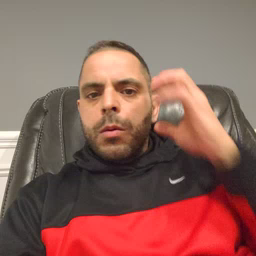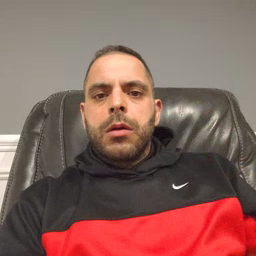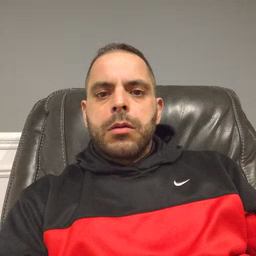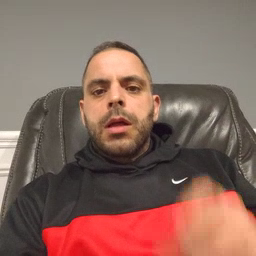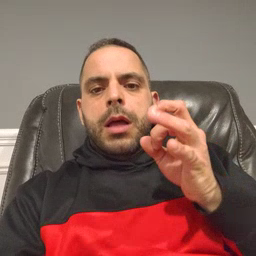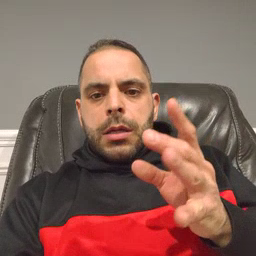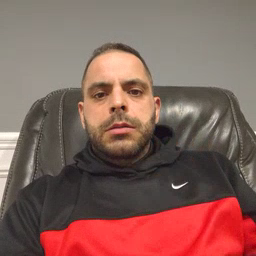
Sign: hate